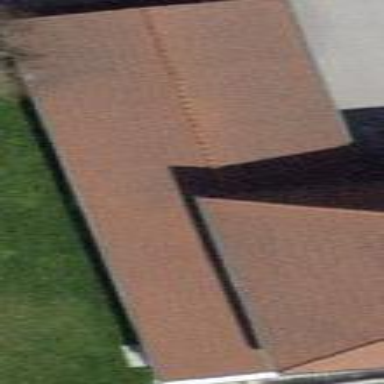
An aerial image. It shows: Building with gabled roof made of roof tiles. The roof is oriented along the building and has edges. The building is white in color.